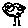
Label: tree